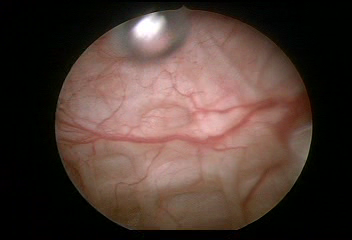
Modality: WLC
Class: Normal mucosa
Bladder cancer association: No